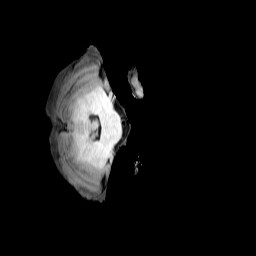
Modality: T1w
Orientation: axial
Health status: ill
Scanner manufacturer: siemens
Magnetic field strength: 3 T
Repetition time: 2 s
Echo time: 0.00303 s